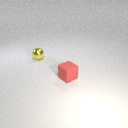
small yellow metal sphere behind small red rubber cube